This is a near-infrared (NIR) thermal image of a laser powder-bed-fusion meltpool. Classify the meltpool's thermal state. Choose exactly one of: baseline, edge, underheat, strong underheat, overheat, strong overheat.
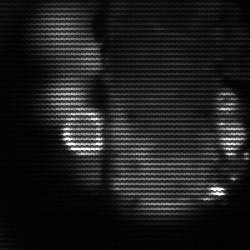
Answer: strong underheat